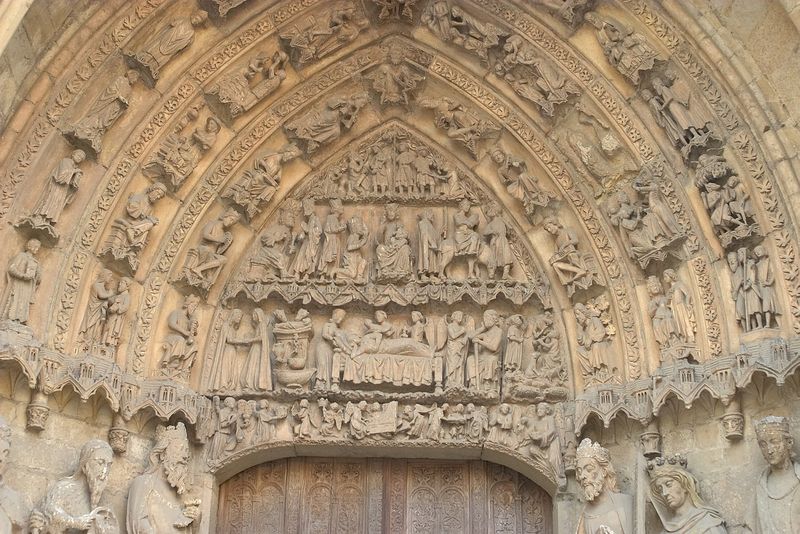
Titel: Hauptportal der Kathedrale von León
Künstler: Meister Enrique
Standort: Léon, Kathedrale (EU - E)
Schlagwörter: ocker, ausschnitt, hell, holz, männer, tür, ornament, bart, bärte, architektur, stein, kirche, kind, gotik, krone, engel, skulptur, relief, mauer, figuren, könig, detail, ornamente, stufen, tor, foto, eingang, kloster, religion, dom, beten, kathedrale, fries, portal, sims, gesims, skulpturen, statuen, archivolten, spitzbogen, spitzbögen, jesus, romanik, königin, heilige, isaak, abendmahl, register, jünger, maria, szenen, grablegung, nürnberg, kapitel, kronen, verjüngen, regensburg, türsturz, bilbel, issak, tympaton, tympathon, smaria